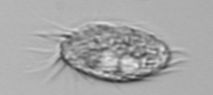
Label: Euplotes